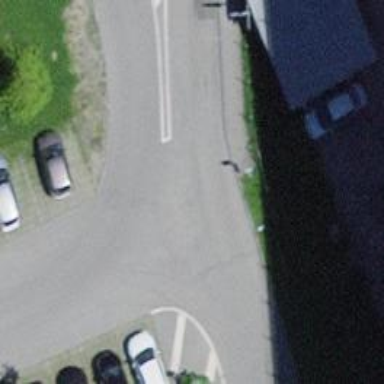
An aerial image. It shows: Road serving as parking aisle.